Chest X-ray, PA view. Patient: 56 years old, sex M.
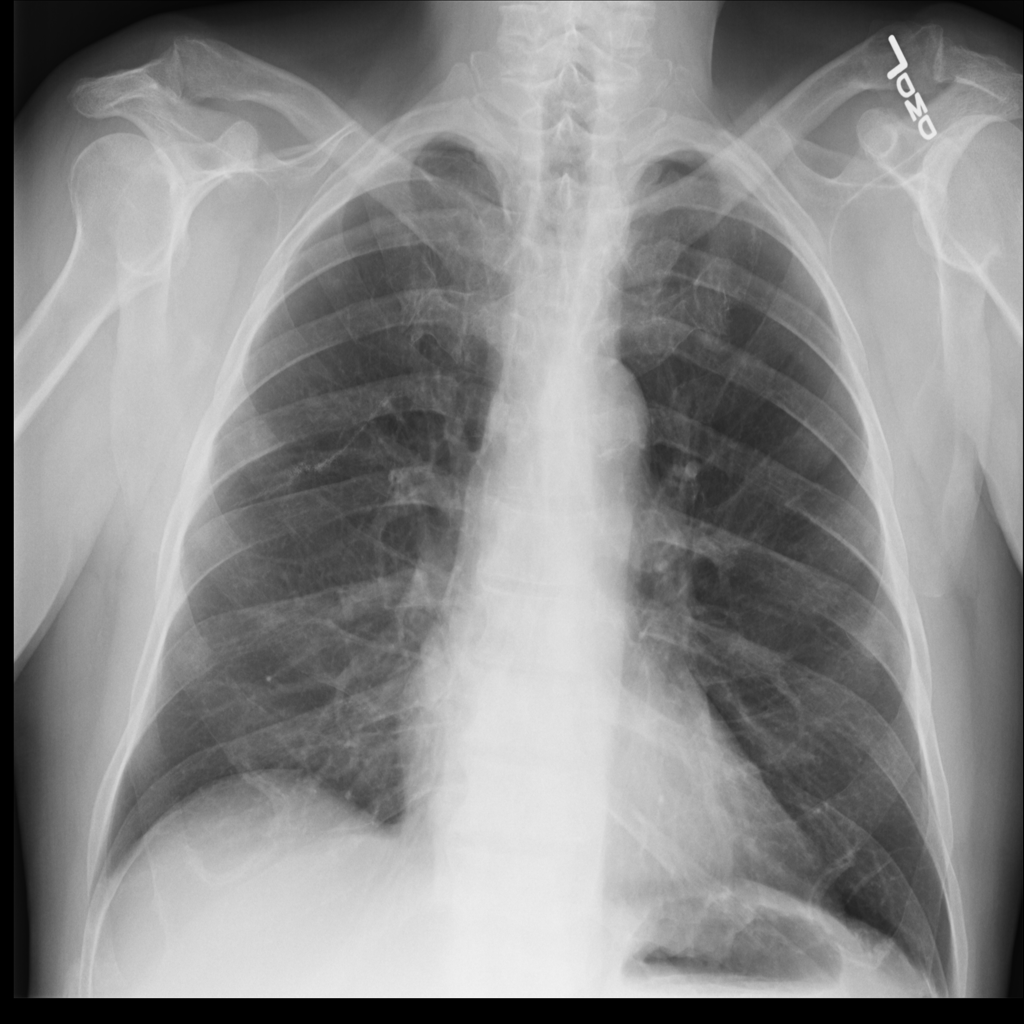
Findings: Nodule